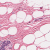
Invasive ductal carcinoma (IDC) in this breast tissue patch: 0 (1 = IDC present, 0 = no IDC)